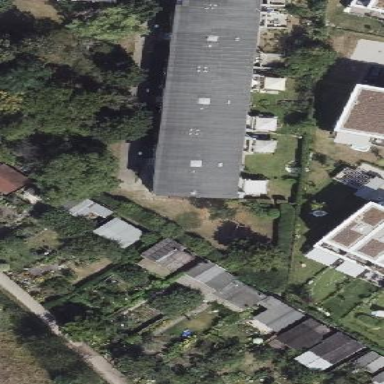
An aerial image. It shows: Apartments building with round-shaped roof.